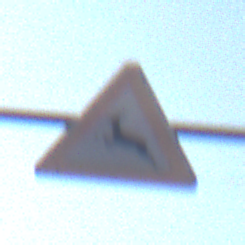
Verkehrszeichen: WildwechselRechts
Umgebung: Outdoor, Urban
Tageszeit: MorningAfternoon
Wetter: PartlyCloudy
Licht: Natural
Jahreszeit: NotSpecified
Kontrast: LowContrast